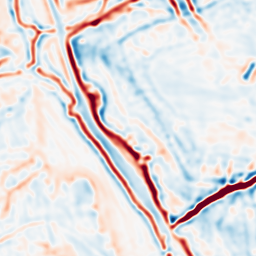
Category: multiscale
Decomposition family: log
Decomposition parameters: sigma: 3
Upsampling method: bspline
Upsampling parameters: scale: 8
Upsampling scale: 8